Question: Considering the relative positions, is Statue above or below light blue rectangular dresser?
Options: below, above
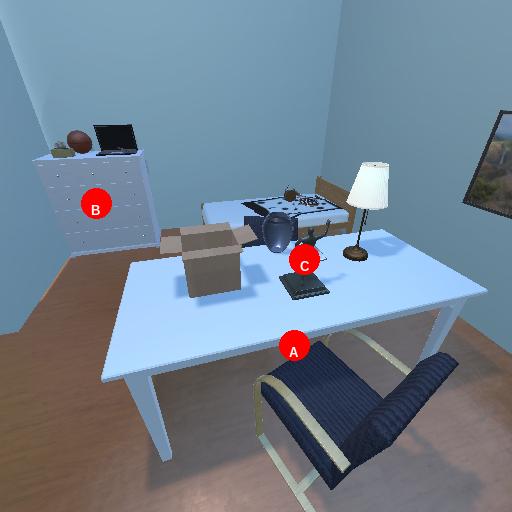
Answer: below